Question: I have SSH access to 'public' server, which is also the gateway to company network. There is another server in the network, where Oracle Database server is running (There is no access from outside of this server, only localhost DB connections are accepted). And of course, I have another SSH access to this server.
Is there any way to join to this Oracle Database 11g Server from outside of the network ?
I am asking if there is something like ssh tunnel chain, and how i configure it.
This can be usefull, for example, for TOAD for Oracle (ORACLE client).
Here is image

Thanks
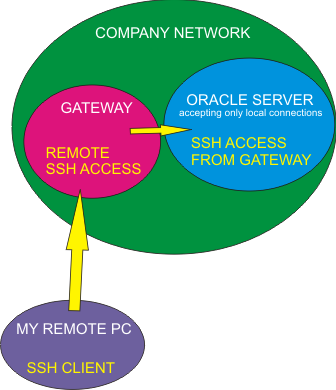
Answer: Yes, it's possible. E.g. on Linux, run
'''
ssh -N -Llocalport:dbserver:dbport yourname@connectionserver
'''
where
- - - - -
The same can be done on Windows using Plink (which comes with Putty):
'''
plink -N -L localport:dbserver:dbport yourname@connectionserver
'''
Do this on both machines (your local machine and the server you have access to) to chain the ssh tunnels. Example:
Connection server (assuming Linux):
'''
ssh -N -L1521:dbserver:1521 dblogin@dbserver
'''
Your PC:
'''
plink -N -L 1521:connectionserver:1521 connlogin@connectionserver
'''
The tnsnames.ora entry must look like you are running a local database, e.g.
'''
prodoverssh =
(DESCRIPTION =
(ADDRESS_LIST =
(ADDRESS = (PROTOCOL = TCP)(HOST = localhost)(PORT = 1521))
)
(CONNECT_DATA =
(SERVICE_NAME = prod)
)
)
'''